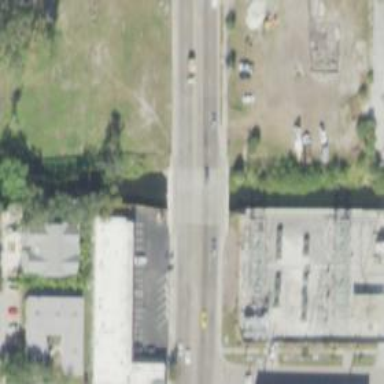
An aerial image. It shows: Secondary road with bridge.